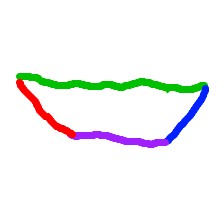
Shape: trapezoid